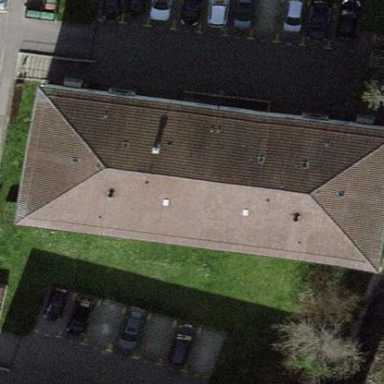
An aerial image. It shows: Apartment building with hipped roof.